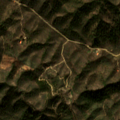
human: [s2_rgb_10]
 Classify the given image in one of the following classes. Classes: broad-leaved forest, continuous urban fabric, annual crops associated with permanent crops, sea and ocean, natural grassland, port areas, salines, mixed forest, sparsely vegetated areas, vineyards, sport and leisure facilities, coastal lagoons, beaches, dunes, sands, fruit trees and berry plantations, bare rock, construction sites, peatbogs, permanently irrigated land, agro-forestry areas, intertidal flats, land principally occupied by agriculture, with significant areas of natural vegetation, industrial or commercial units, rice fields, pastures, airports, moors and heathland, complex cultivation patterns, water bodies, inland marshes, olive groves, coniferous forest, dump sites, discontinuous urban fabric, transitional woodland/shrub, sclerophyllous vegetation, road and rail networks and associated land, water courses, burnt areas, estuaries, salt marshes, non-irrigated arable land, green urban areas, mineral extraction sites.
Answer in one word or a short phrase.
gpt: land principally occupied by agriculture, with significant areas of natural vegetation, broad-leaved forest, transitional woodland/shrub